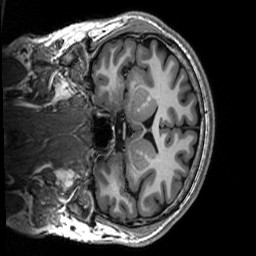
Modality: T1w
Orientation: coronal
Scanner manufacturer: siemens
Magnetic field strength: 3 T
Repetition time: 2.3 s
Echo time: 0.00302 s